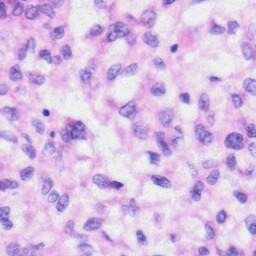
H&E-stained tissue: Liver